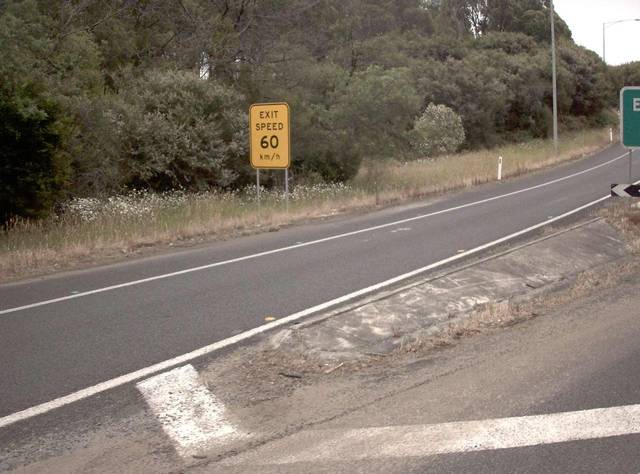
Region: Australia
Coordinates: -38.194, 146.285